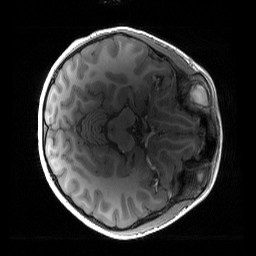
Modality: T1w
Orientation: axial
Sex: male
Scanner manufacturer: siemens
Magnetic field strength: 3 T
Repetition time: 1.9 s
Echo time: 0.00243 s